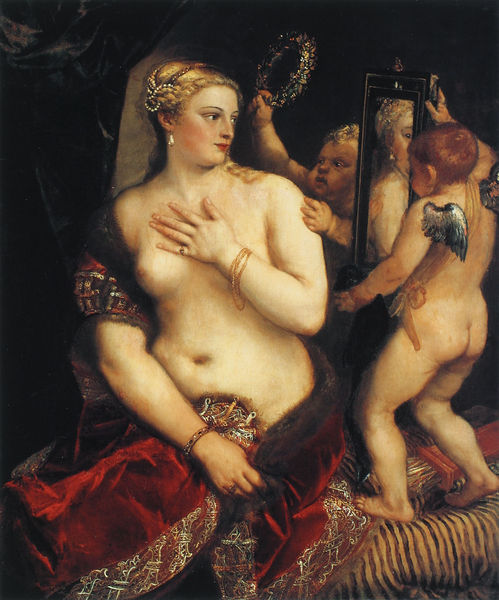
Titel: Venus mit dem Spiegel
Künstler: Tizian
Institution: Washington, National Gallery of Art
Schlagwörter: akt, flügel, hand, nackt, umhang, brust, busen, frau, ohrring, schmuck, rot, tuch, blond, arm, haarschmuck, samt, spiegel, decke, borte, lippen, perlen, schön, kinder, engel, putto, brüste, spiegelbild, jungen, bordüre, muse, edel, perlenkette, ring, kranz, göttin, toilette, armband, rotbäckig, eros, venus, amor, putten, putti, cupido, bekränzt, puten, kränzen, armschmuck, narzistisch, voyorismus